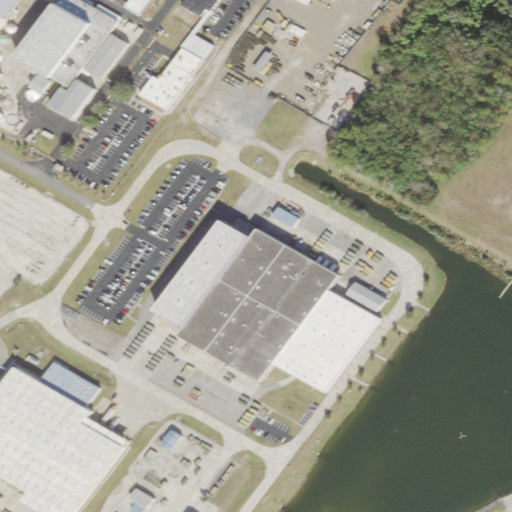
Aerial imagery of island in Florida named Le Baron Island containing high intensity development, medium intensity development, open water, evergreen forest, shrub, barren land, low intensity development, herbaceous wetlands, and grassland